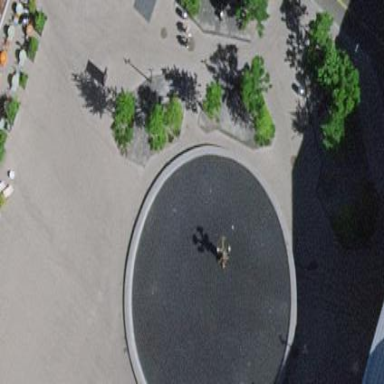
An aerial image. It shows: Fountain with jet water surrounded by natural water.